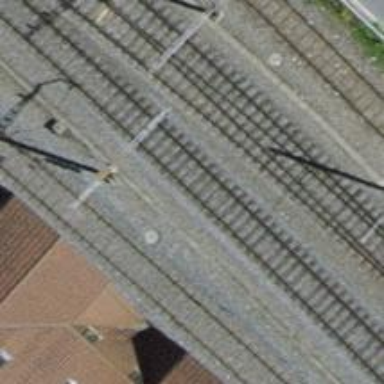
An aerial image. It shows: Railway track with contact lines for electrification.